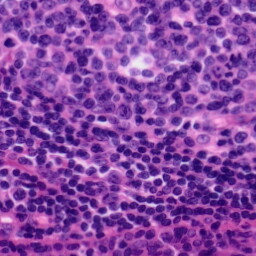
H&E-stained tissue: Tonsil